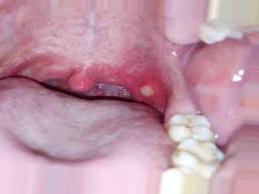
Condition: Mouth Ulcer